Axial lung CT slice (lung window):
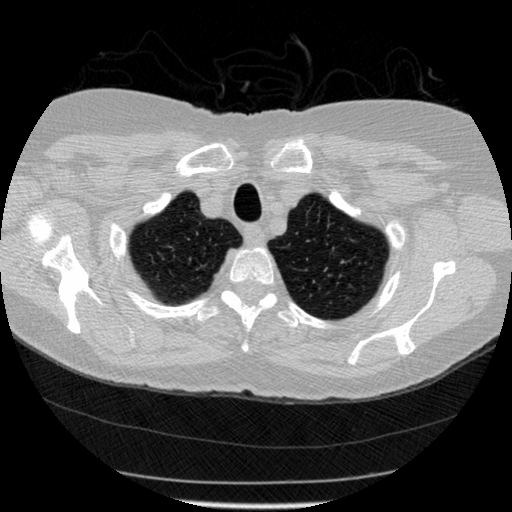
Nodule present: no